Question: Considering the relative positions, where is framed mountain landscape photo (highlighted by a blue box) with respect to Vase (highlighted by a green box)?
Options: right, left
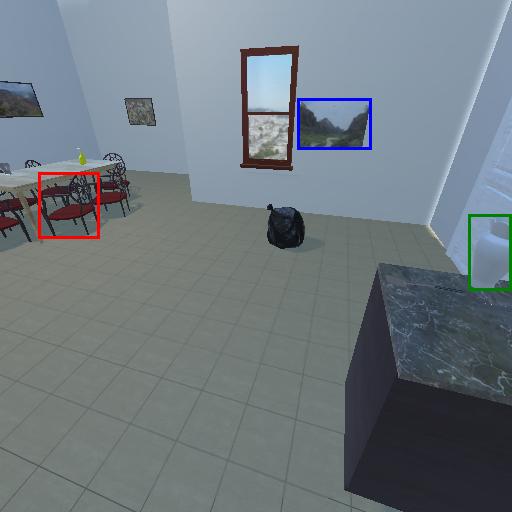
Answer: right